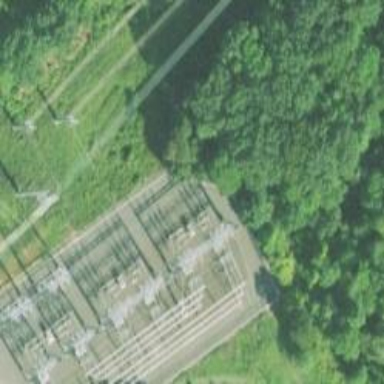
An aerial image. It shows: Switch used for power control.